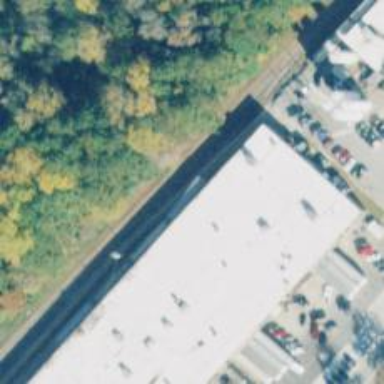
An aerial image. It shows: Rail spur service.